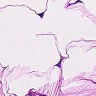
Metastatic tissue present: no